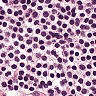
Metastatic tissue present: no